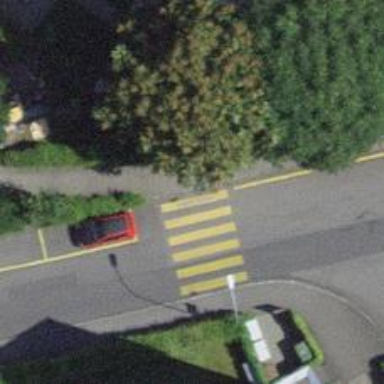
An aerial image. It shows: Kerb barrier.